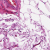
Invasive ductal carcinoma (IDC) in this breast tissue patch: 0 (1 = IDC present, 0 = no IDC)